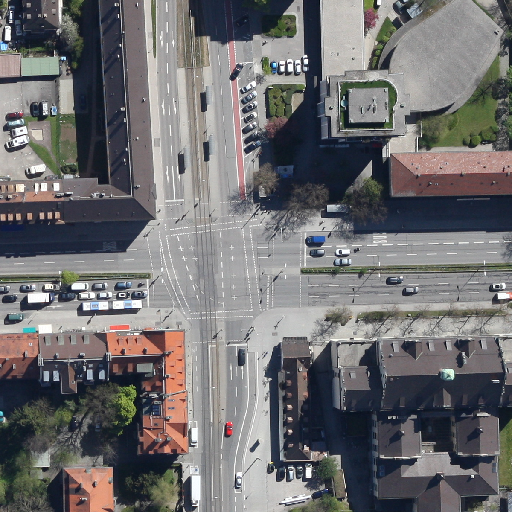
Referring expression: light-duty vehicle in the parking area